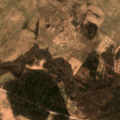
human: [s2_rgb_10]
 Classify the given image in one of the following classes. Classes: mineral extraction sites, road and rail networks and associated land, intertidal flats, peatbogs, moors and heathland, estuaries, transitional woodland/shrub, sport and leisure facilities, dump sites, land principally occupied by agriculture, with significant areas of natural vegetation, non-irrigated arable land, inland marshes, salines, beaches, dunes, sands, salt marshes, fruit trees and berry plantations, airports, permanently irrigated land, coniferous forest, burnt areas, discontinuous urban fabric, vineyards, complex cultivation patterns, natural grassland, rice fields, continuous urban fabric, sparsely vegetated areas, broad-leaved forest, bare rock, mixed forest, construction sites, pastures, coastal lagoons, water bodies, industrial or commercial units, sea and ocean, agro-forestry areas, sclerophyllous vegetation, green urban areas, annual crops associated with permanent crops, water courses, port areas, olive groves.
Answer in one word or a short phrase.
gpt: non-irrigated arable land, pastures, land principally occupied by agriculture, with significant areas of natural vegetation, coniferous forest, mixed forest